Aerial crown-view tile of a tropical tree (Barro Colorado Island, Panama), acquired 20250715:
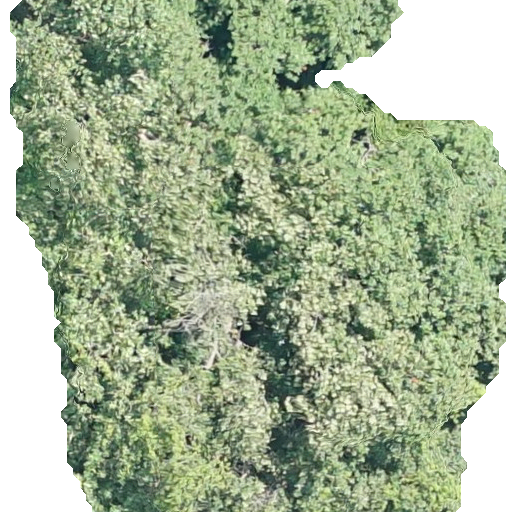
Species: Hieronyma alchorneoides
GBIF accepted scientific name: Hieronyma alchorneoides
Crown area: 373.293 m²